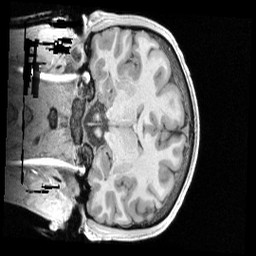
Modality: T1w
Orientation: coronal
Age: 22
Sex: male
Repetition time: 2.4 s
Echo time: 0.00222 s